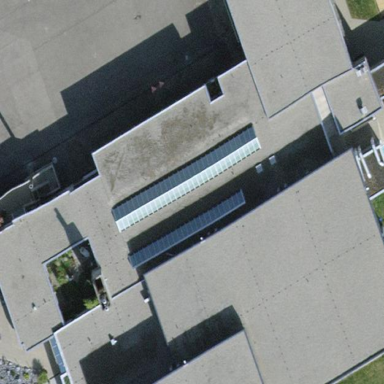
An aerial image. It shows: Building with flat roof oriented across its structure.